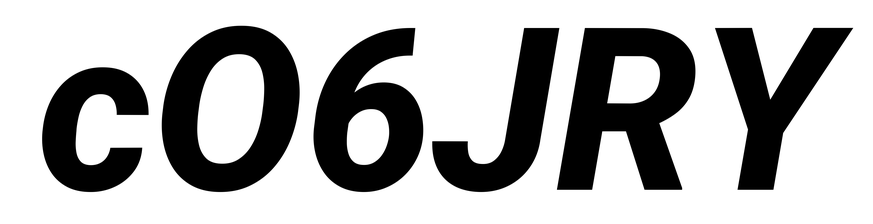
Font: Roboto-Italic_ExtraBold_Italic